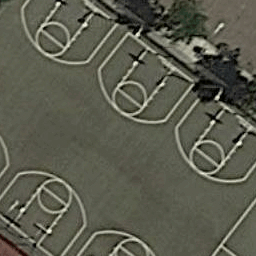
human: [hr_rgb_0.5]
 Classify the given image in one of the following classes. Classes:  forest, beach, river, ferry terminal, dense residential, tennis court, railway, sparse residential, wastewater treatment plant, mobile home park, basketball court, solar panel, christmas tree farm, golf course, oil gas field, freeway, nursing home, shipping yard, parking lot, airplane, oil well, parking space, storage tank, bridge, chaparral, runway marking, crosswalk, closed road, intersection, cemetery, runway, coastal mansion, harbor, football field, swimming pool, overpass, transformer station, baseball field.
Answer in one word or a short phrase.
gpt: basketball court